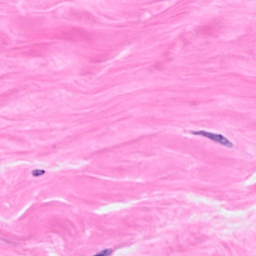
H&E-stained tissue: Breast